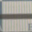
Piece: xx